Interaction volume radius: 10 \u00c5
Interaction volume height: 15 \u00c5
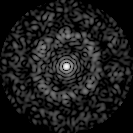
Disorder parameter: 0.7906